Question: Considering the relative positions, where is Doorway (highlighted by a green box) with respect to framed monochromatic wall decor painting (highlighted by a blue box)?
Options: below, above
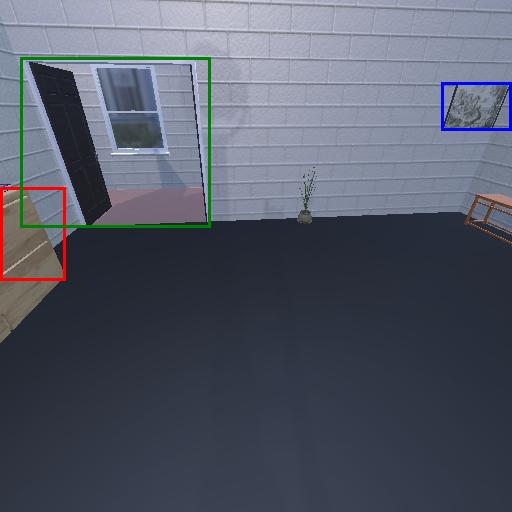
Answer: below